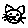
Label: cat